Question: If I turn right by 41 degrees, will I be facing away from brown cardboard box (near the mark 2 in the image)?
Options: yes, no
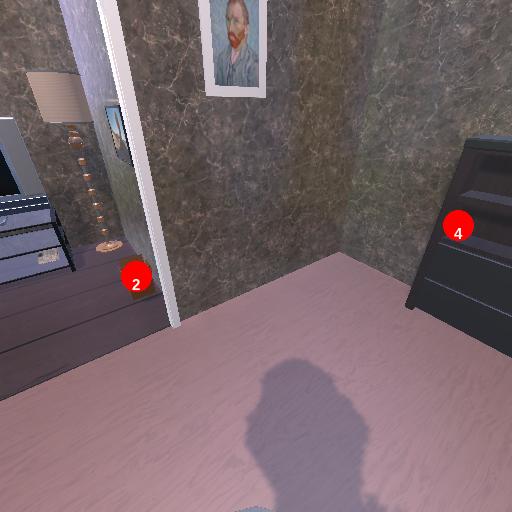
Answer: yes